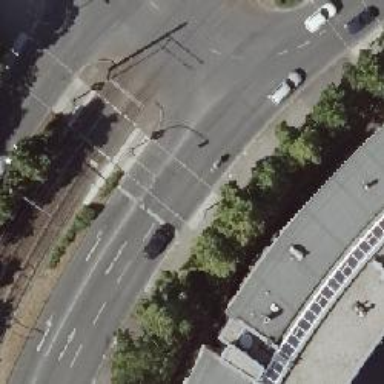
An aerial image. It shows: Traffic island located on footway.